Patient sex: M
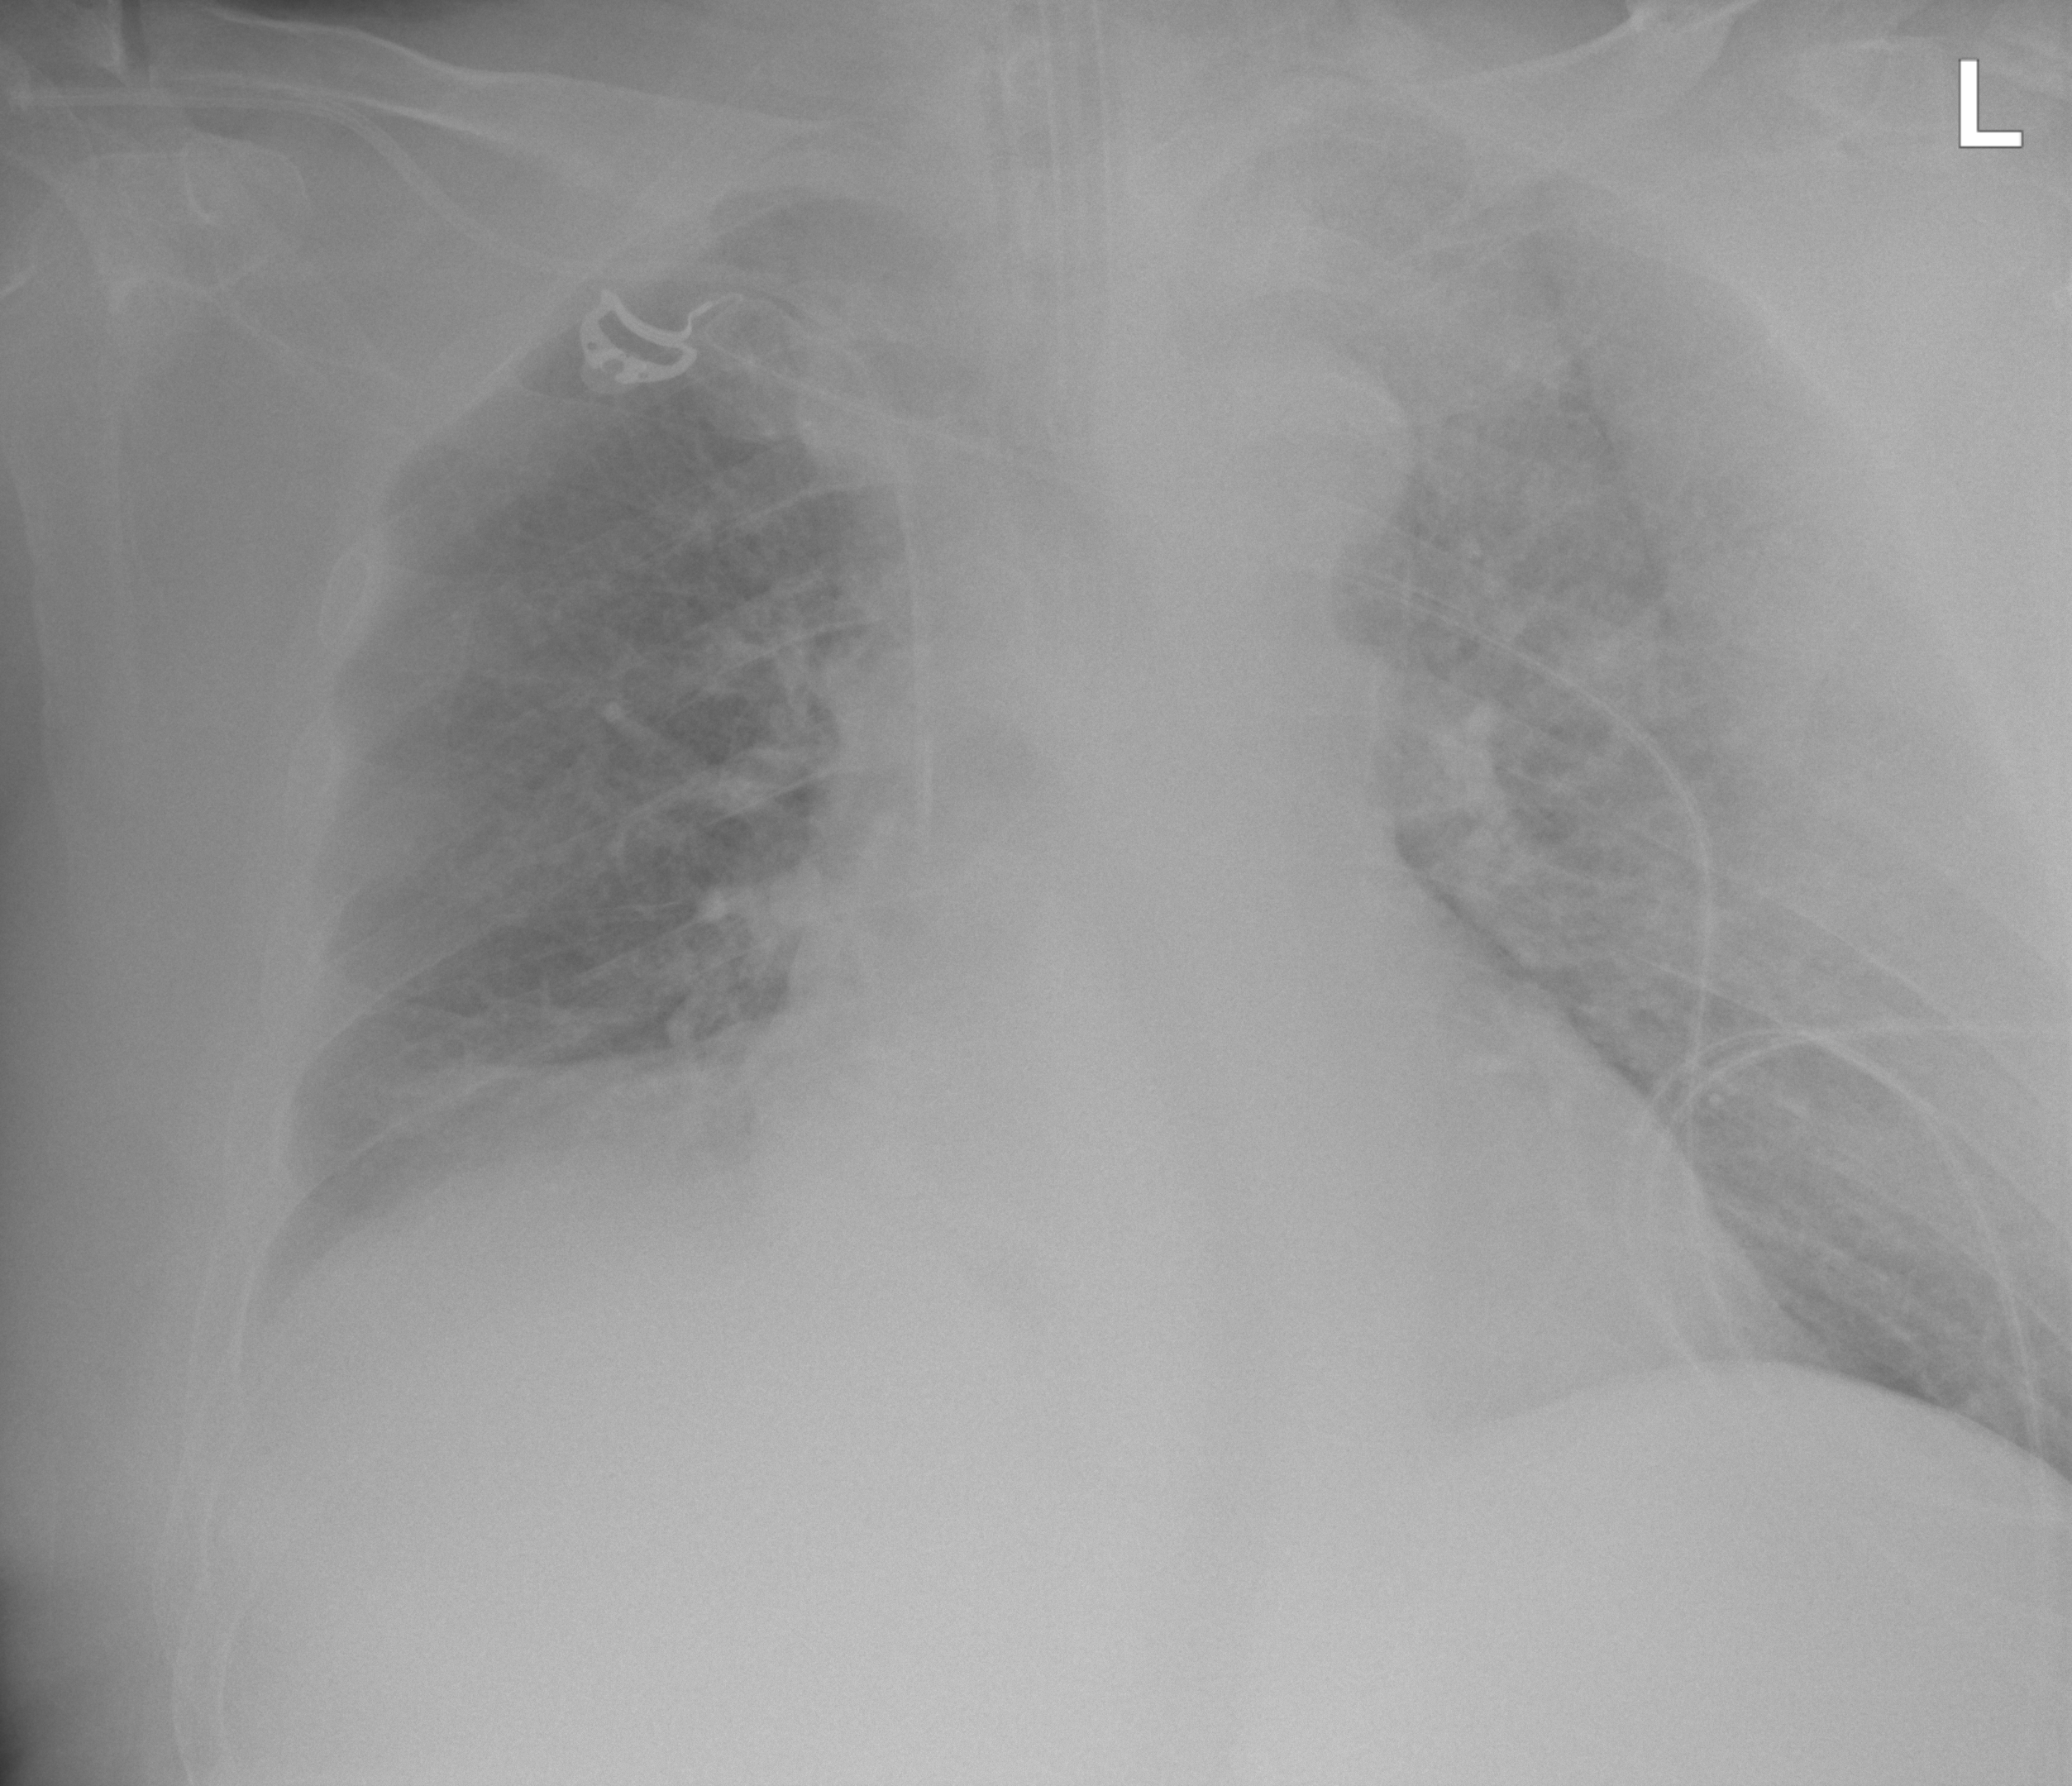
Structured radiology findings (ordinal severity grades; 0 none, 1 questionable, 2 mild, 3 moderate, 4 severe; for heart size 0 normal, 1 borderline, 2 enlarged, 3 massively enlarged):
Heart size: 1
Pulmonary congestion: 2
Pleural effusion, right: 2
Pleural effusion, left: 0
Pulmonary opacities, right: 0
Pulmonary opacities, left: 0
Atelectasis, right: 2
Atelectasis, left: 0